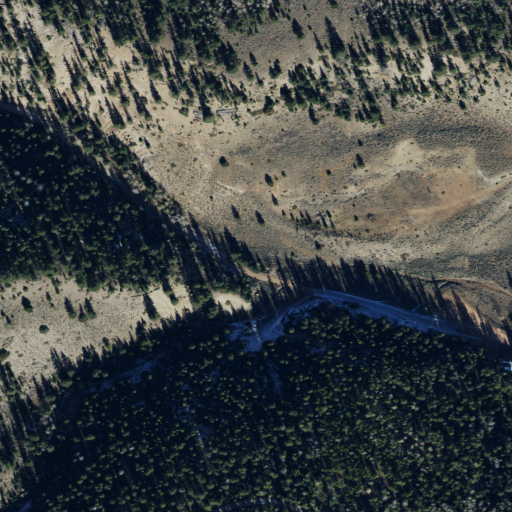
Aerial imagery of valley in Utah named Grizzly Hollow containing evergreen forest, shrub, open development, low intensity development, and medium intensity development